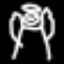
Label: angel